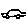
Label: car